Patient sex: M
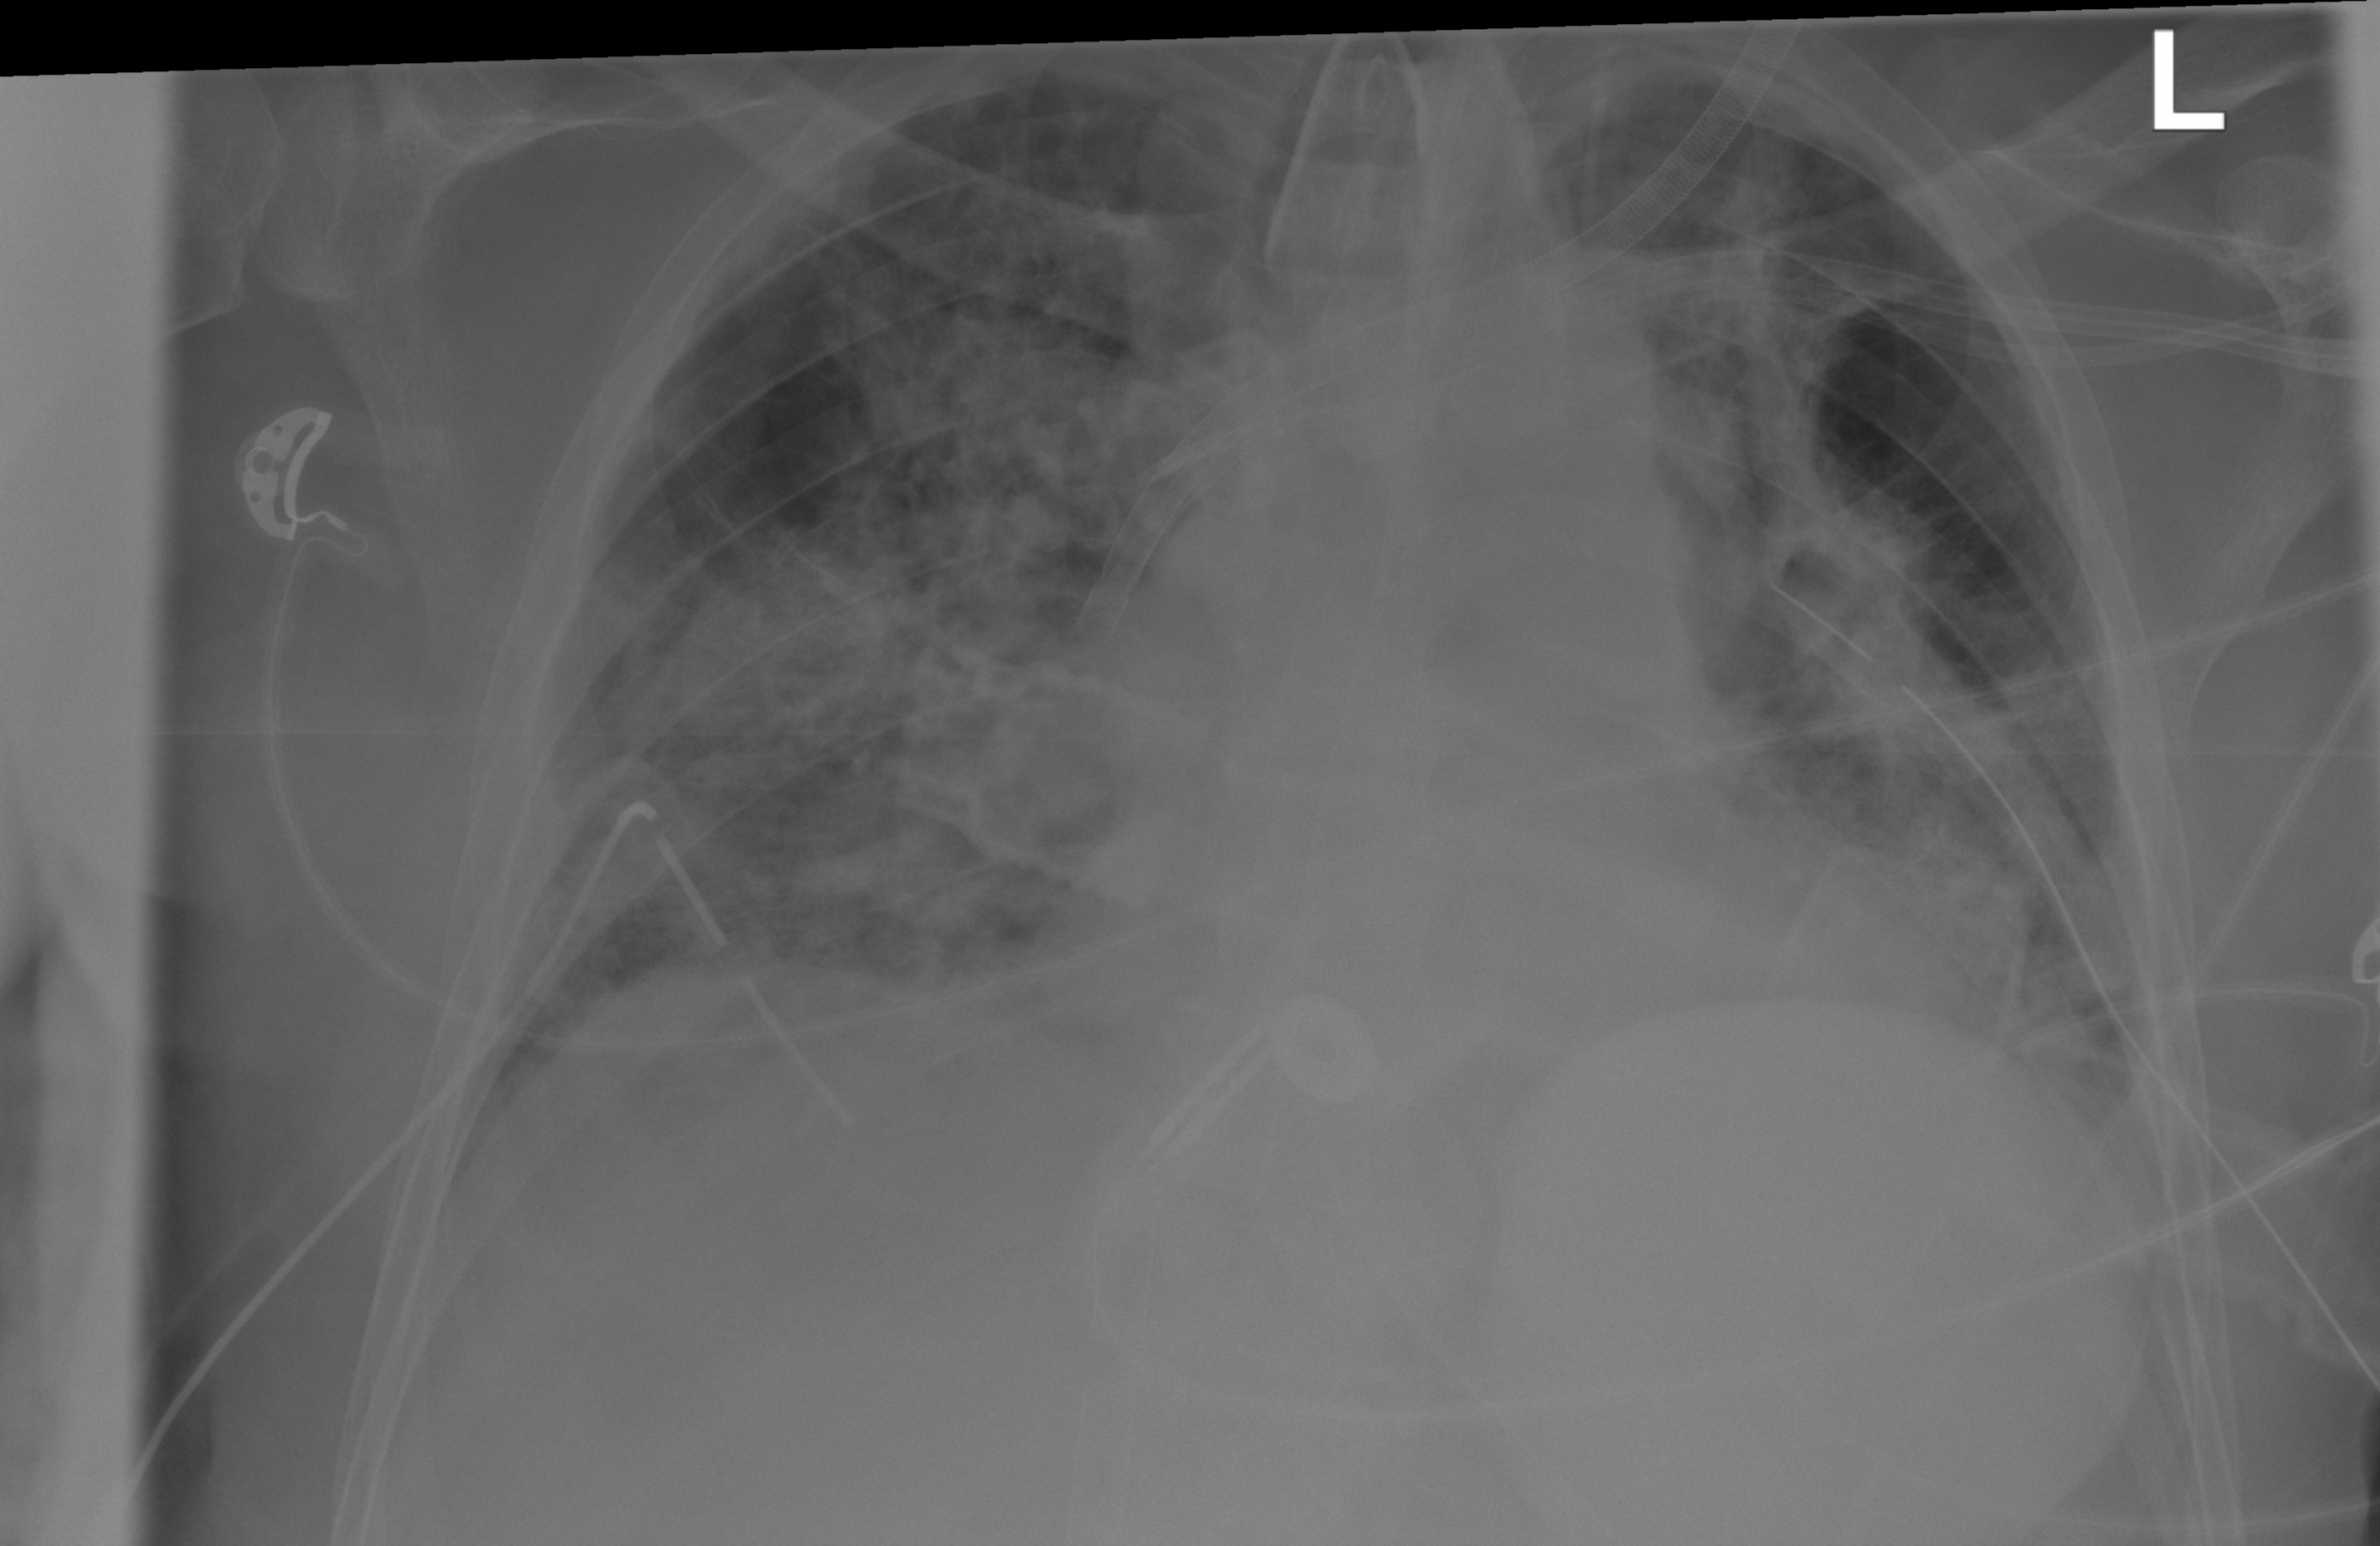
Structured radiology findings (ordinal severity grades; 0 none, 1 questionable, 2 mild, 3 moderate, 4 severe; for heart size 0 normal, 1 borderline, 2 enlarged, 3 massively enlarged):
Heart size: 2
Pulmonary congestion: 2
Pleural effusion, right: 0
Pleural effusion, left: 0
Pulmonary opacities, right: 3
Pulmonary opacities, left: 3
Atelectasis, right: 3
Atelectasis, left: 3